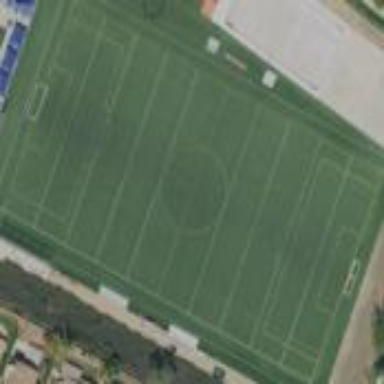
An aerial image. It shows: Soccer pitch for leisureland activities.